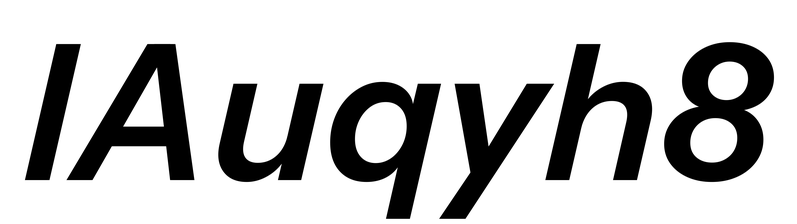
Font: InstrumentSans-Italic_SemiBold_Italic